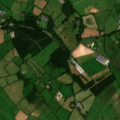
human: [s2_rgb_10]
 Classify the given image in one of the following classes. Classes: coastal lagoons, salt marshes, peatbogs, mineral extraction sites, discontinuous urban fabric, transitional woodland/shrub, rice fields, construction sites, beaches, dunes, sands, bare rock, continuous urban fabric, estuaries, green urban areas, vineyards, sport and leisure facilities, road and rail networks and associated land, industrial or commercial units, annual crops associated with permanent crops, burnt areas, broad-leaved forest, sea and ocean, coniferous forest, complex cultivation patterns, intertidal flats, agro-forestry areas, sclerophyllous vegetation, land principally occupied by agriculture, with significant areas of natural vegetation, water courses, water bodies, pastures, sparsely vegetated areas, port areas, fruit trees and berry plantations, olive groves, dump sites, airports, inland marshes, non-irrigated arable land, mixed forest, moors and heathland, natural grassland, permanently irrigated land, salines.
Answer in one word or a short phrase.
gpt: pastures